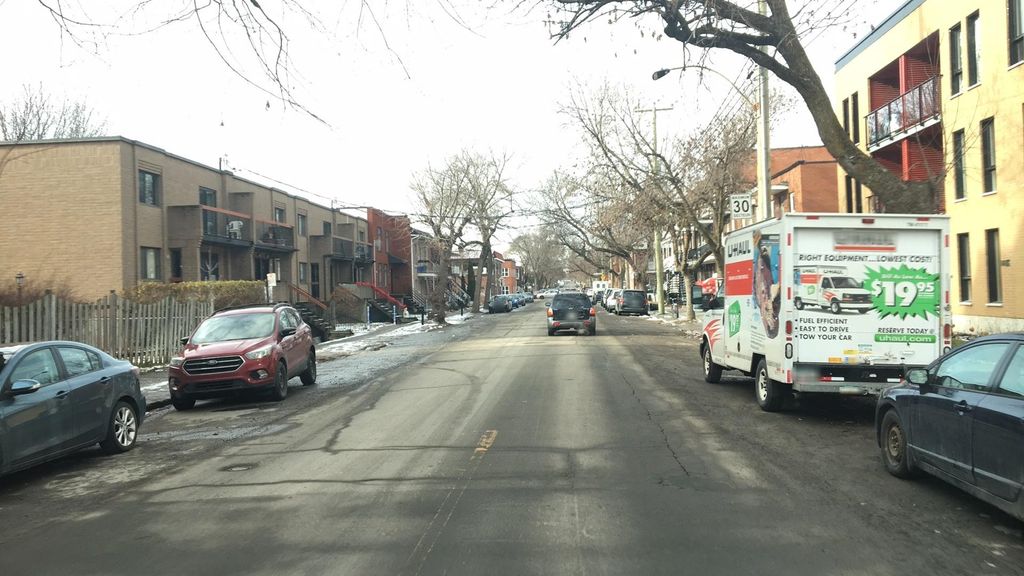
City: montreal